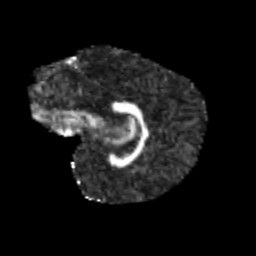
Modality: FA
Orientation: sagittal
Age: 10
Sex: female
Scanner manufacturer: siemens
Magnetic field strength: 3 T
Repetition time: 3.8 s
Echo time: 0.07 s